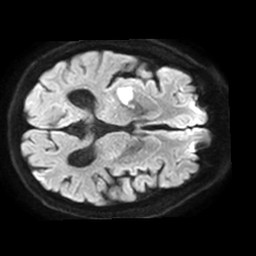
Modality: TRACE
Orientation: axial
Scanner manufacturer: philips
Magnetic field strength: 1.5 T
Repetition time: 3.398 s
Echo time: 0.06922 s